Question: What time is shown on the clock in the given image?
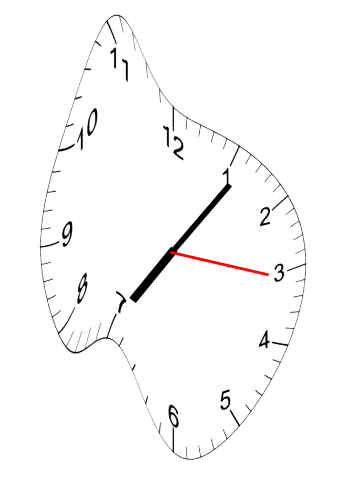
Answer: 07:06:16